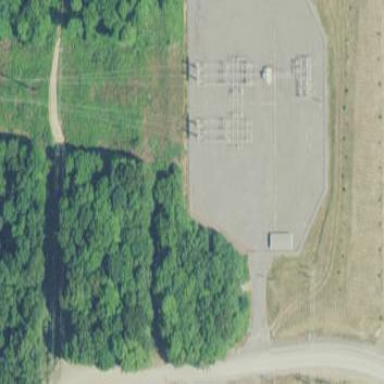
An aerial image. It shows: Power substation.